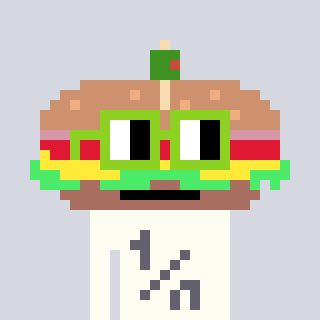
a pixel art character with square light green glasses, a sandwich-shaped head and a grayscale-colored body on a cool background